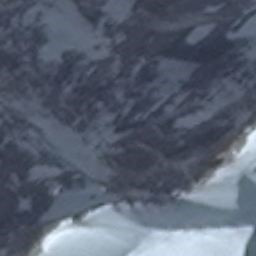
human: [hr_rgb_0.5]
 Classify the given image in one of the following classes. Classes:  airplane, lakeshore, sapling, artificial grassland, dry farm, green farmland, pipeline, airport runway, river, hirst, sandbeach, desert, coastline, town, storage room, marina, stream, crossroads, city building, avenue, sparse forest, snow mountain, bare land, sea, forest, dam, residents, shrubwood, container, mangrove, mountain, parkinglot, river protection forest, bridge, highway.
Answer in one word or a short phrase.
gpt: snow mountain